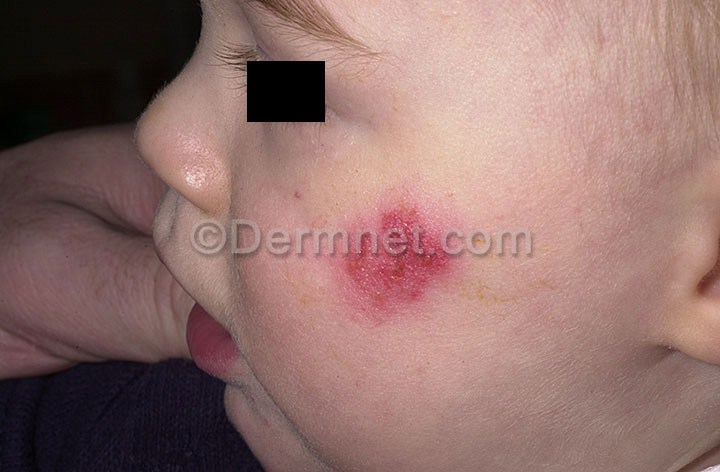
Disease: Warts Molluscum and other Viral Infections